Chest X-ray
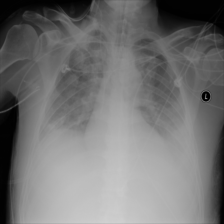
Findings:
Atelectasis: negative
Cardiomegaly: negative
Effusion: negative
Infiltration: negative
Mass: negative
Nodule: negative
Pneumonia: negative
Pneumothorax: negative
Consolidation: negative
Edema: negative
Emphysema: negative
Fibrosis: negative
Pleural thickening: negative
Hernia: negative